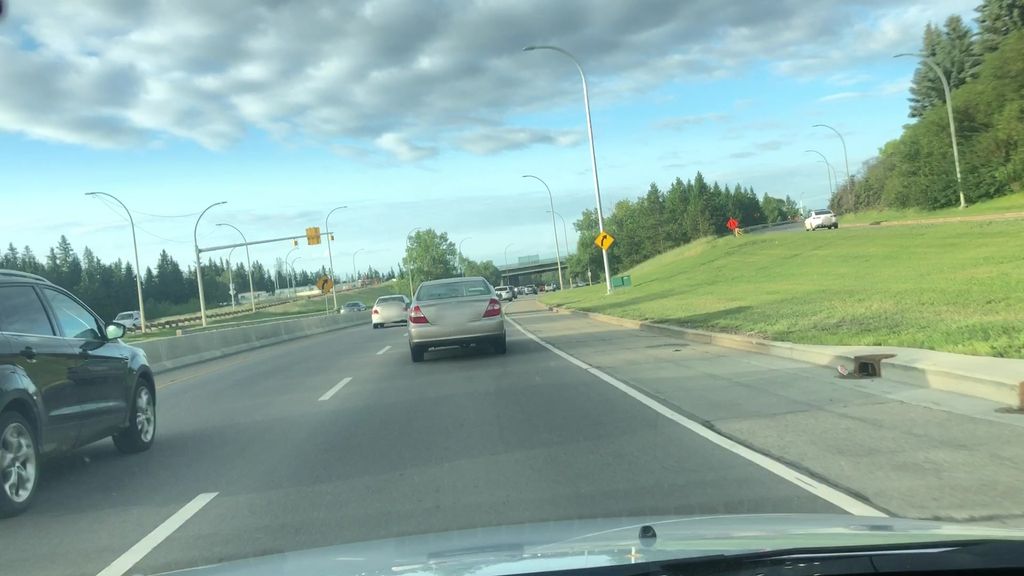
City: edmonton